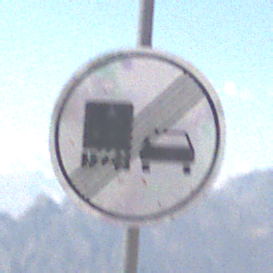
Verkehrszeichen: EndeUeberholverbotKraftfahrzeuge
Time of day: Midday
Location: Outdoor (Nature)
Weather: Clear
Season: NotSpecified
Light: Natural